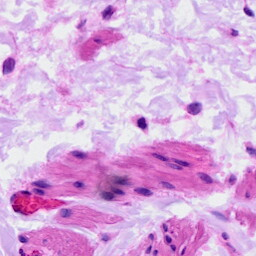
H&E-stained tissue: Ovarian